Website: apple
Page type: store-pickup
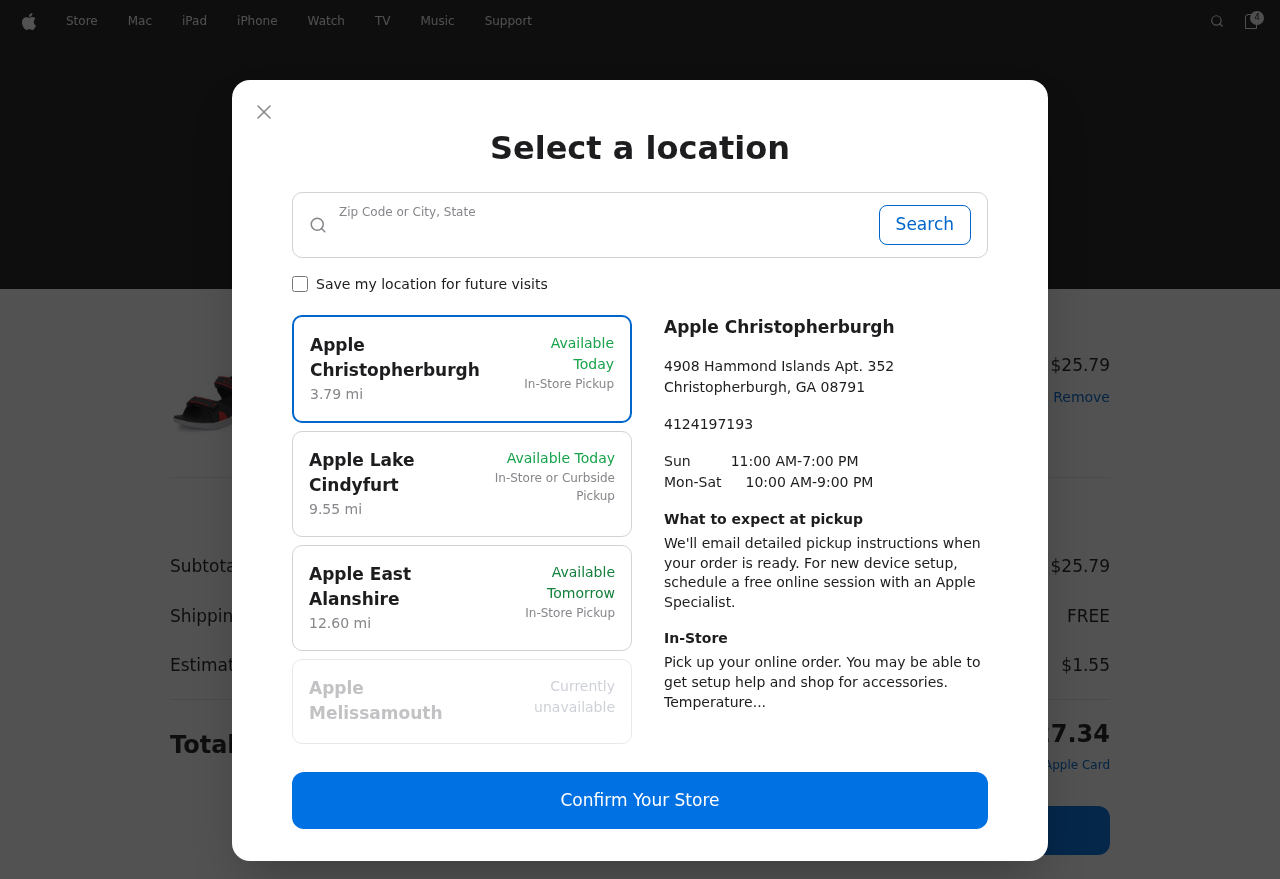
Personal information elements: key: PII_CITY_STATE
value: West Adrian, GA
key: PII_LOCATION1_CITY
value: Apple Christopherburgh
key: PII_LOCATION1_CITY_STATE_ZIP
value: Christopherburgh, GA 08791
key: PII_LOCATION1_STREET
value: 4908 Hammond Islands Apt. 352
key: PII_LOCATION2_CITY
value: Apple Lake Cindyfurt
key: PII_LOCATION3_CITY
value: Apple East Alanshire
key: PII_LOCATION4_CITY
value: Apple Melissamouth
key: PII_PHONE
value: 4124197193
Product elements: key: PRODUCT1_NAME
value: Bourge Men's Red, Black and Grey Floaters-7 UK (41 EU) (8 US) (Grada-32)
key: PRODUCT1_PRICE
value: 25.79
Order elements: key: ORDER_NUM_ITEMS
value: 4
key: ORDER_TOTAL
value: $27.34
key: ORDER_SUBTOTAL
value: $25.79
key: ORDER_SHIPPING_COST
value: FREE
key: ORDER_TAX
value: $1.55
Search elements: key: SEARCH_CITY_STATE
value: West Adrian, GA